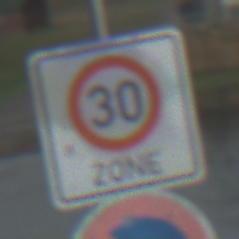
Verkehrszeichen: BeginnZone30
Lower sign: EingeschraenktesHalteverbot
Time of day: SunriseSunset
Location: Outdoor (RoadRail)
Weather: PartlyCloudy
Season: NotSpecified
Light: Natural